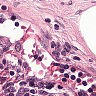
Metastatic tissue present: no